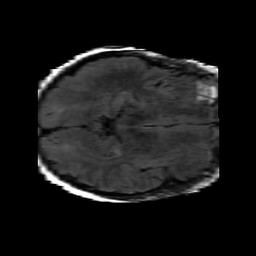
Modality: FLAIR
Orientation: axial
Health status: ill
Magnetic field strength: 3 T